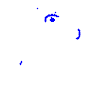
Particle: pion